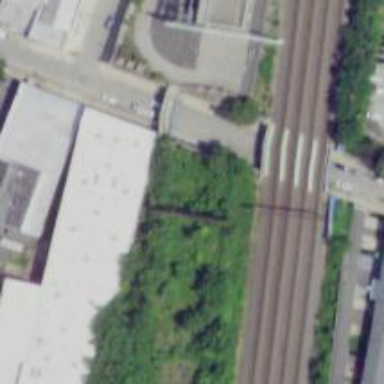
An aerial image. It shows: Abandoned railway bridge.